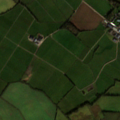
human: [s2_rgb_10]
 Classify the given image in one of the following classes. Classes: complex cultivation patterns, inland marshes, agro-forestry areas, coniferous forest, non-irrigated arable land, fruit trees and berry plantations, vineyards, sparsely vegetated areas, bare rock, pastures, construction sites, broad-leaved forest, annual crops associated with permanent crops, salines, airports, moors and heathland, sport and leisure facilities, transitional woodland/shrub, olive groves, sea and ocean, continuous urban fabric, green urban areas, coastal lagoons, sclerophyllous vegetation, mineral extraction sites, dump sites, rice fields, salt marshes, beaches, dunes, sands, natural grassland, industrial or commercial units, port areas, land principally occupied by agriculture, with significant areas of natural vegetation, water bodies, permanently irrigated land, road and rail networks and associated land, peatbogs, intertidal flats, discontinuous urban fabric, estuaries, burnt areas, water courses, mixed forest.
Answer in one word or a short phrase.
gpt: non-irrigated arable land, pastures